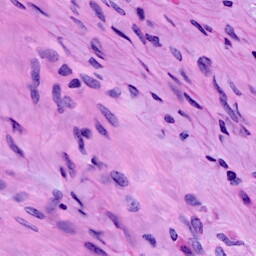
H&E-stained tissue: Cervix